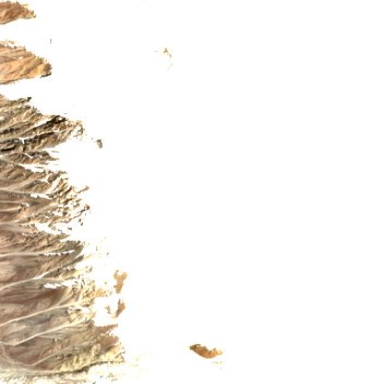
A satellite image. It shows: Stunning view of glacier.